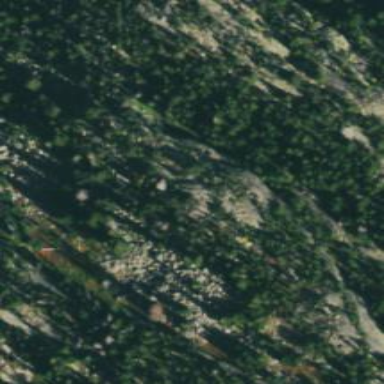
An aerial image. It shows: Landscape of bare rock.